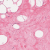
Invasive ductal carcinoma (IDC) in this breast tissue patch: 0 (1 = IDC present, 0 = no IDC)